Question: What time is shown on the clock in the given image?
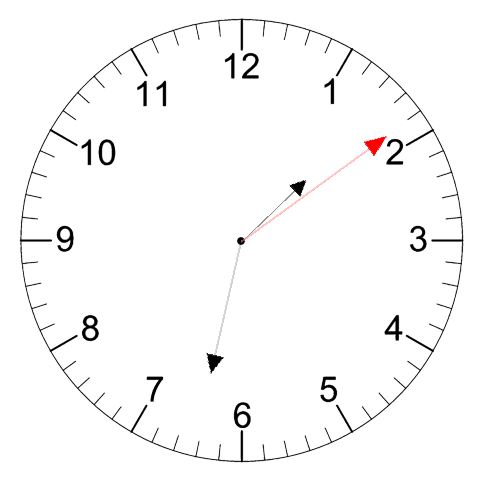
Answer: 01:32:09